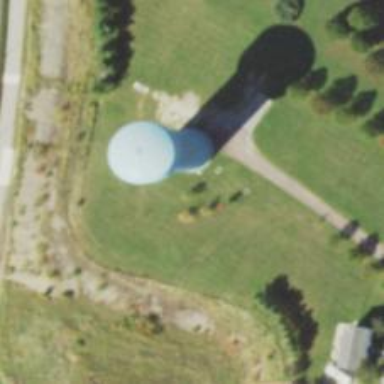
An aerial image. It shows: Water tower that is man-made.